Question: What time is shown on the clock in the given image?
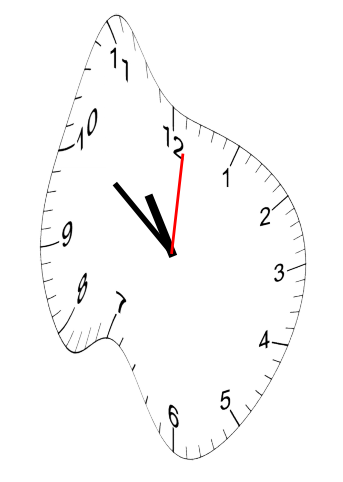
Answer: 10:51:01